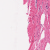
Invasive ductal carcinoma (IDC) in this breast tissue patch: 0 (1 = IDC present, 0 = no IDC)